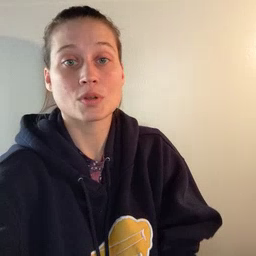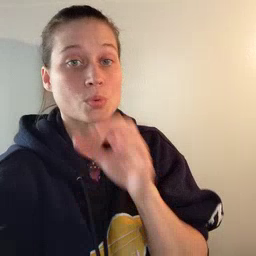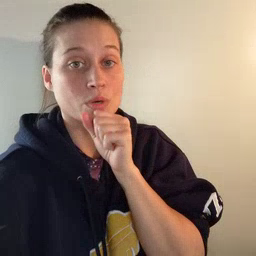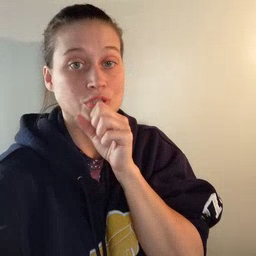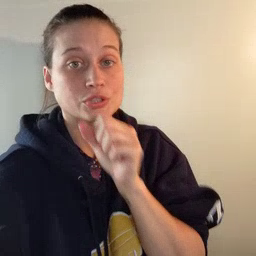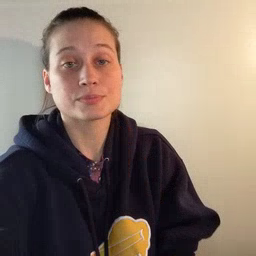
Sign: orange